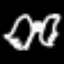
Label: angel